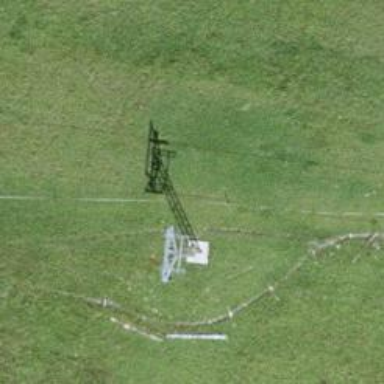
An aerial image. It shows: Pylon used for aerialway.